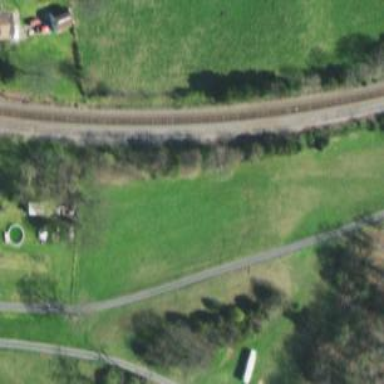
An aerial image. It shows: Railway siding with rails.